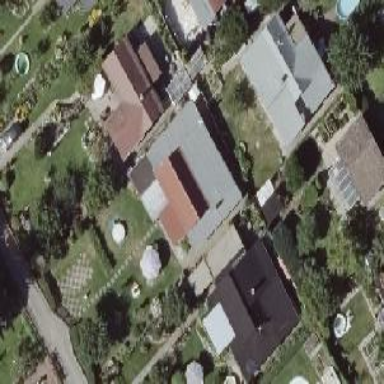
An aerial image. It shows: Bungalow.